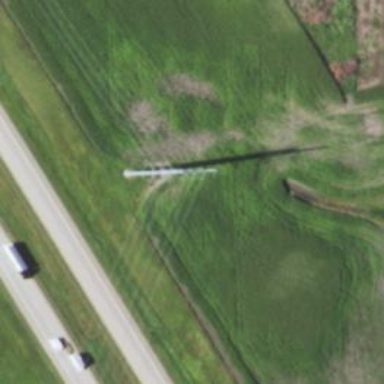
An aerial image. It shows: Power tower.